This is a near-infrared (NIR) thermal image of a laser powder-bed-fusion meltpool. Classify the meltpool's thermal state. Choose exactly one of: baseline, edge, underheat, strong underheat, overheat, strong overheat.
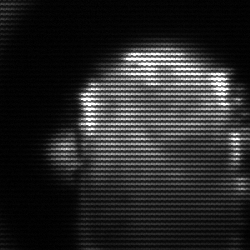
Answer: baseline